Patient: sex M, age 52
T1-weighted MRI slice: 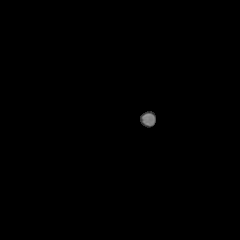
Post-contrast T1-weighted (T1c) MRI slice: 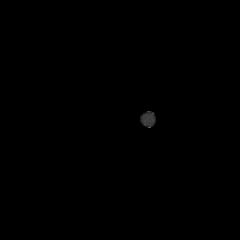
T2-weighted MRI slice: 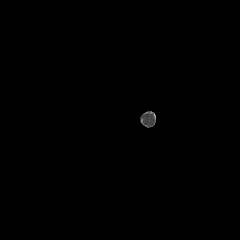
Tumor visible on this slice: no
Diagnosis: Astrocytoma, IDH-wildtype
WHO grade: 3